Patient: sex M, age 58
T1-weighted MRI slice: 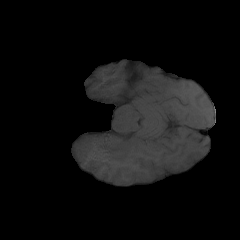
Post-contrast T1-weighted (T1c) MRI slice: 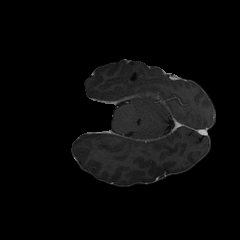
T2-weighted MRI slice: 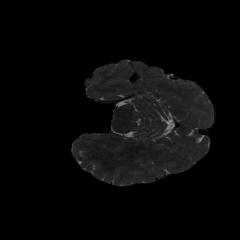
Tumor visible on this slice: no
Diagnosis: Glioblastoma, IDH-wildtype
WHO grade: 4